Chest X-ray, AP view. Patient: 63 years old, sex M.
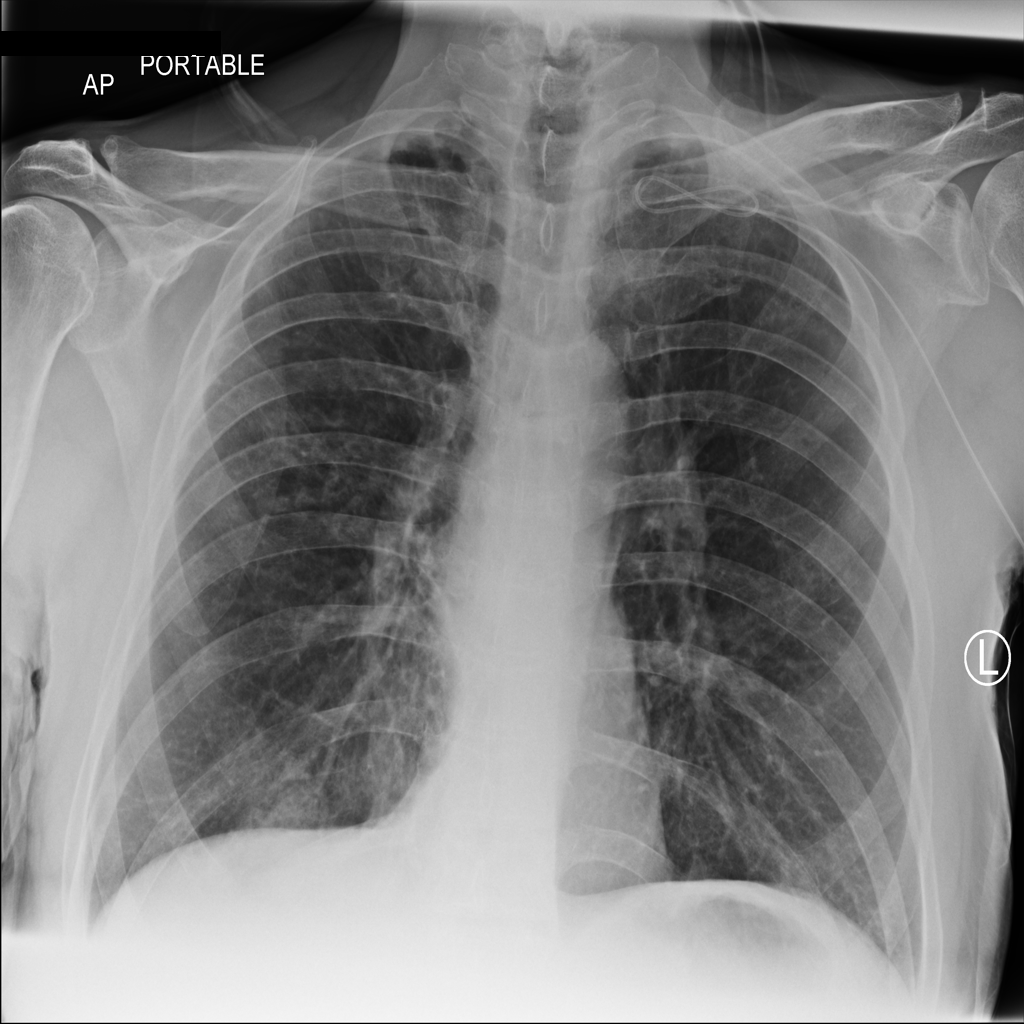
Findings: No Finding